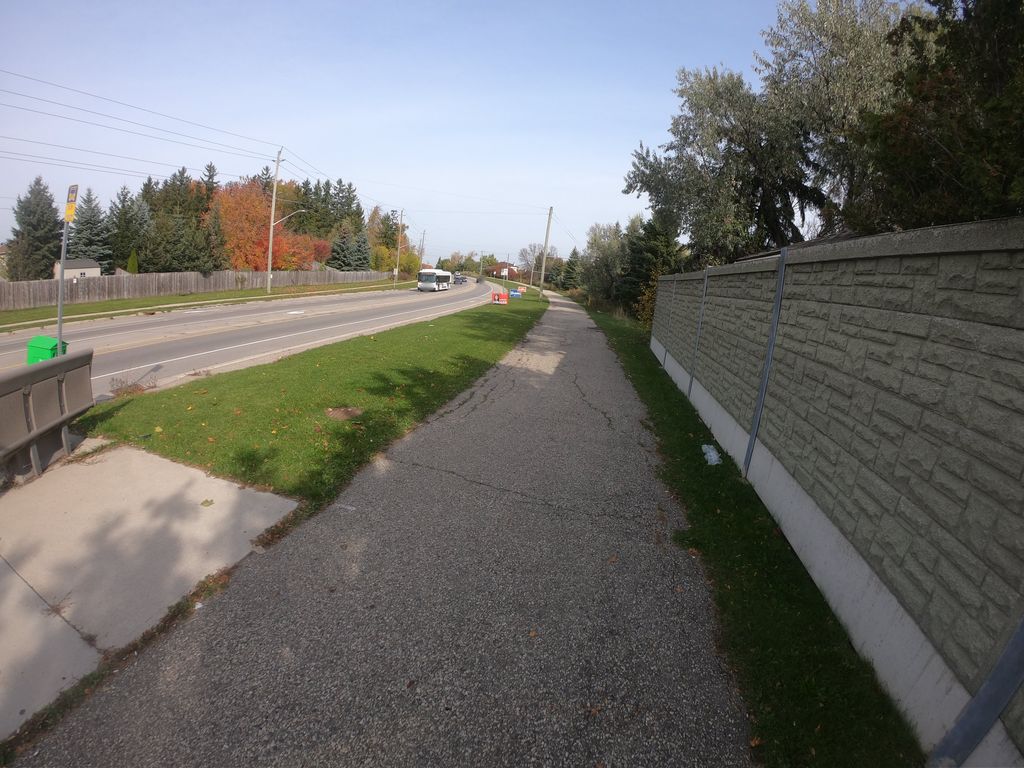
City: kitchener-waterloo